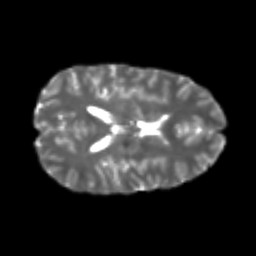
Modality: T2w
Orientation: axial
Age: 22
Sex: female
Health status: healthy
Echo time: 0.074 s